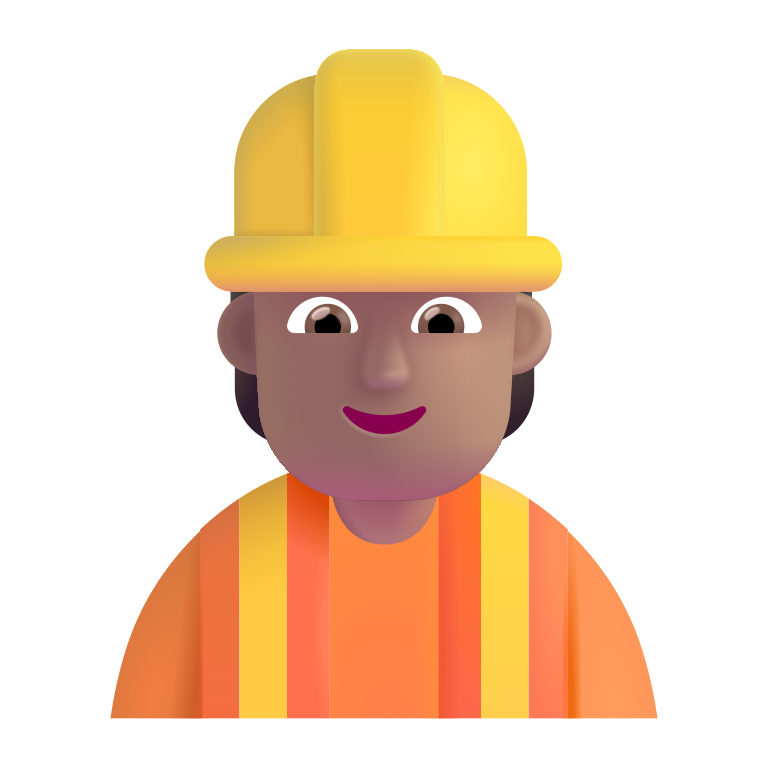
construction worker color